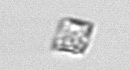
Label: Bacillariophyceae_morphotype1